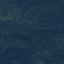
Land use / land cover class: Forest